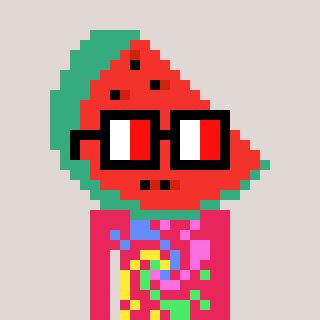
a pixel art character with square glasses with black frames and red eyes, a watermelon-shaped head and a redpinkish-colored body on a warm background